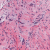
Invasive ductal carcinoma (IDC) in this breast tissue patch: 1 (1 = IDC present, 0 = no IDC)